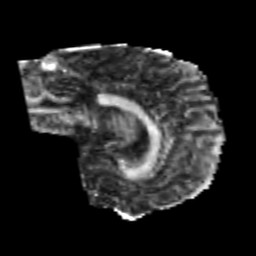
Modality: FA
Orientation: sagittal
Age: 24
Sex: female
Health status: healthy
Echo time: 0.074 s